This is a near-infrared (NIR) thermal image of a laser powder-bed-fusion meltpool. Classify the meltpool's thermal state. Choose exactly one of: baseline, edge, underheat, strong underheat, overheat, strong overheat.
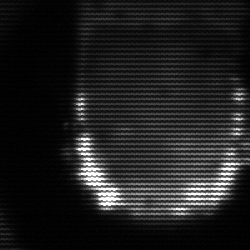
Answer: baseline